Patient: sex M, age 65
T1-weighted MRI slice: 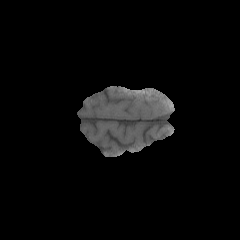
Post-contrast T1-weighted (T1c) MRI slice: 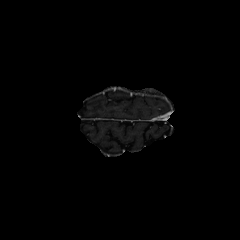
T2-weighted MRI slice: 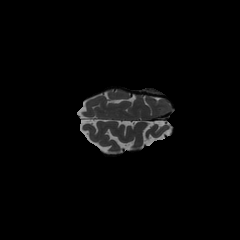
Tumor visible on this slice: no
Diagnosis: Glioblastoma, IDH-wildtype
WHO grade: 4